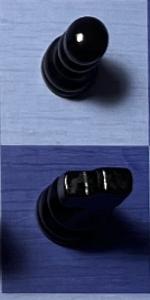
Label: Knight_Black